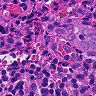
Metastatic tissue present: yes